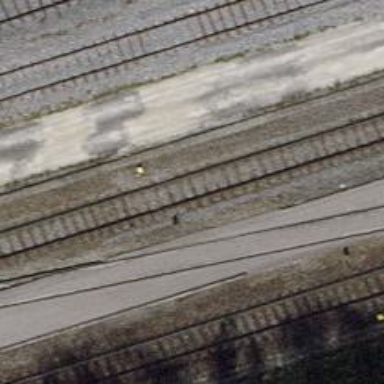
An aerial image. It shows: Railway level crossing.